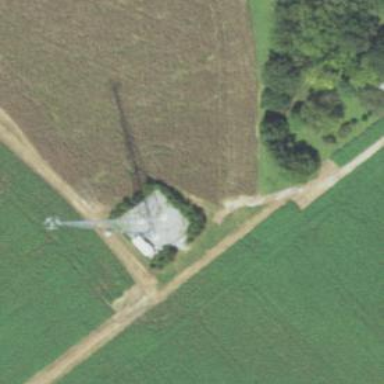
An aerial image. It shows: Communication mast tower.